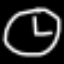
Label: clock